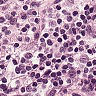
Metastatic tissue present: no